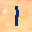
Label: 1